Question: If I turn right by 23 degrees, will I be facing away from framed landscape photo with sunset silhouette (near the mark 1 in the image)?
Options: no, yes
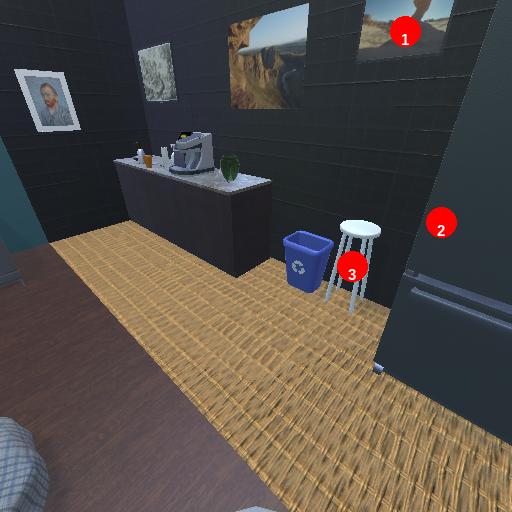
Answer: no